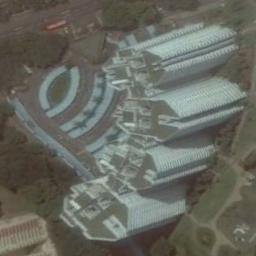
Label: commercial_area